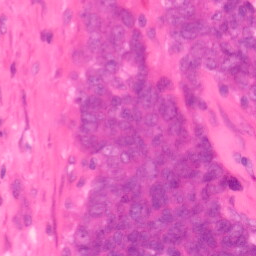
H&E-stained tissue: Colon